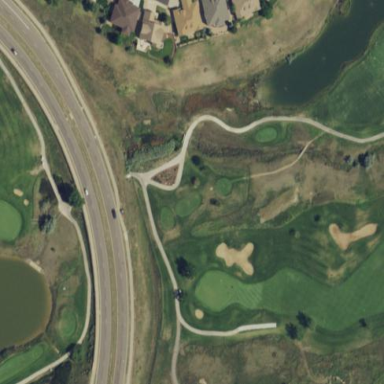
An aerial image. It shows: Rough area on grassy golf course.